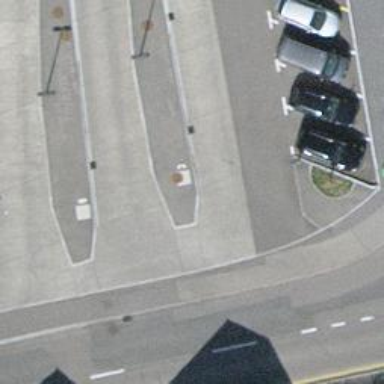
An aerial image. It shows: Bus stop with stop position for public transport.